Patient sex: M
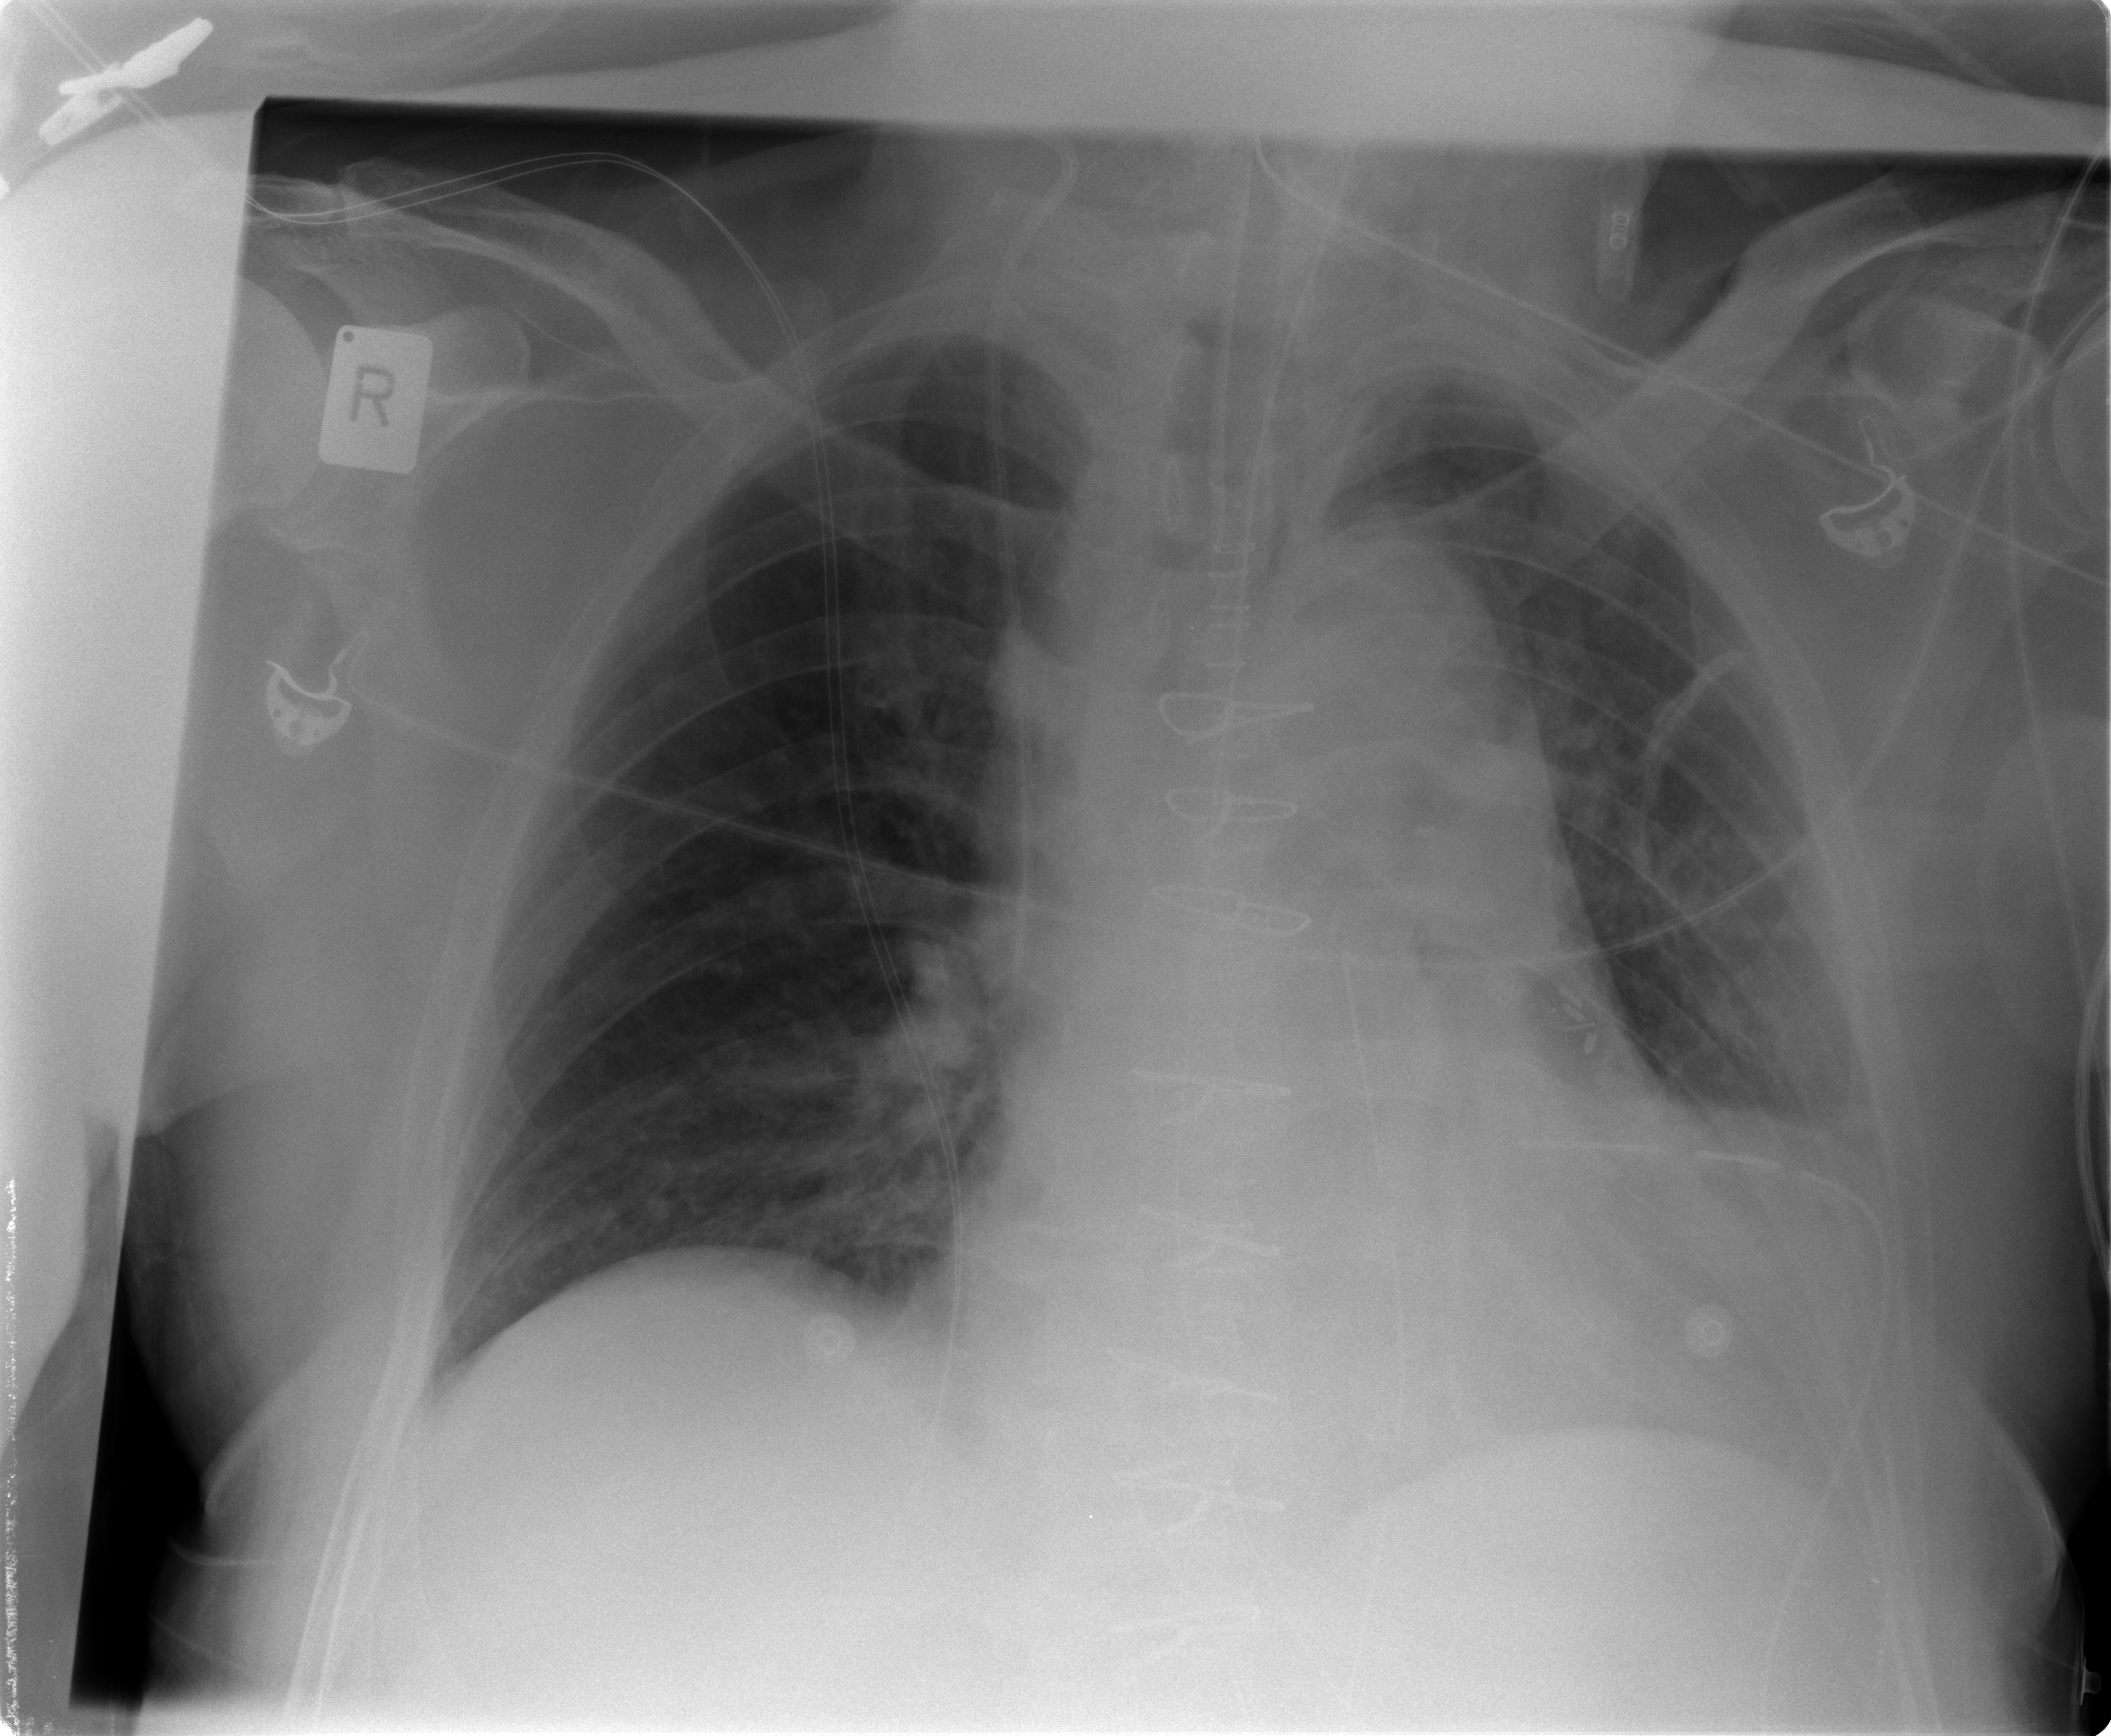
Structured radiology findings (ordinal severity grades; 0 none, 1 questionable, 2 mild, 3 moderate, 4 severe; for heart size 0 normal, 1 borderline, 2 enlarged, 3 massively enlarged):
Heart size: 1
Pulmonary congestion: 0
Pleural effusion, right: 0
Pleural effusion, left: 2
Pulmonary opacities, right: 0
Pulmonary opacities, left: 0
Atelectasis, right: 0
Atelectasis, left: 2